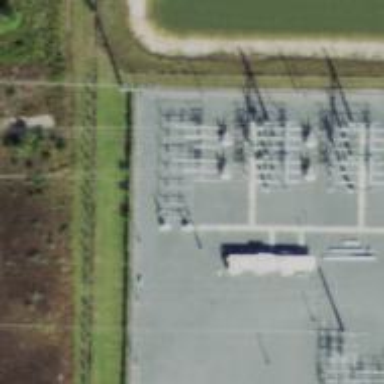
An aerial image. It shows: Switch for power supply.